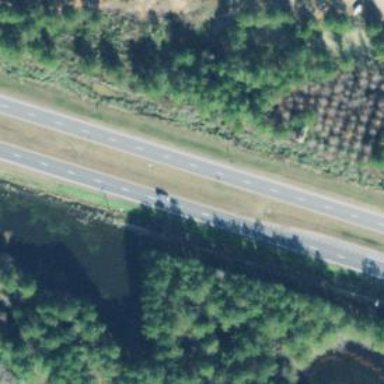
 surfaced with asphalt. It is classified as trunk highway."